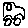
Label: car